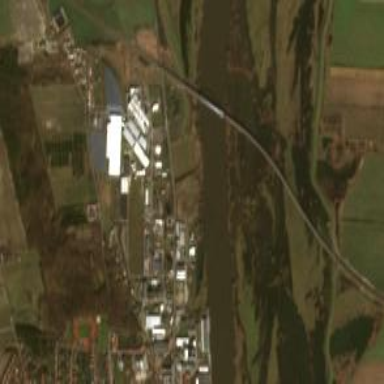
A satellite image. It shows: Industrial area.